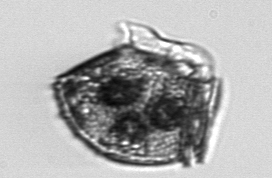
Label: Dinophysis_norvegica